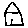
Label: house